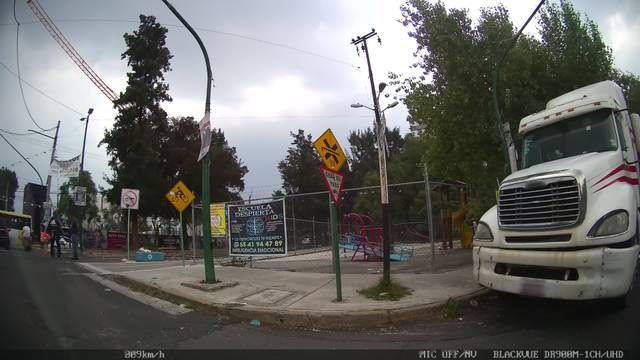
Region: Mexico
Coordinates: 19.468, -99.153